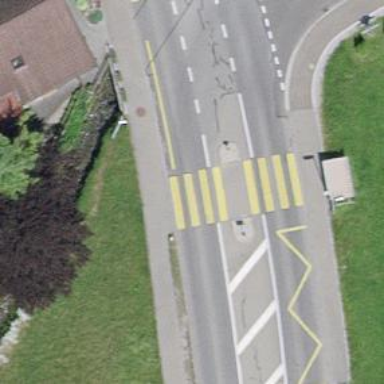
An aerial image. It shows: Uncontrolled zebra crossing with central island.